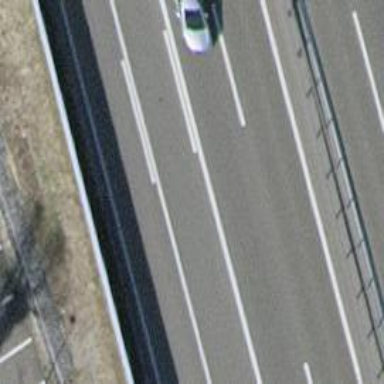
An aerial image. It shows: Asphalt motorway.